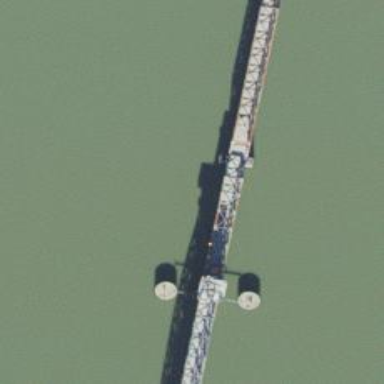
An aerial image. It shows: Pier supporting bridge.